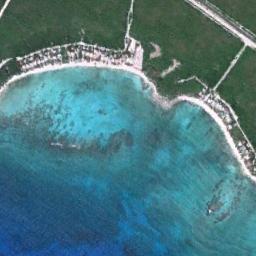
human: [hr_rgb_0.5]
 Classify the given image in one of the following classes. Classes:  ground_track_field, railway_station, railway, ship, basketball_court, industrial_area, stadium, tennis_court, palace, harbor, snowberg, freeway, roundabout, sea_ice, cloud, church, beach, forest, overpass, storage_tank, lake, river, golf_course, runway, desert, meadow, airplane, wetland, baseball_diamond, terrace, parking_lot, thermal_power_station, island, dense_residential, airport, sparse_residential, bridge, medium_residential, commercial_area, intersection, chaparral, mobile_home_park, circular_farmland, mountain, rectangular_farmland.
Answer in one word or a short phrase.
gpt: beach